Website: home-depot
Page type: account-selection
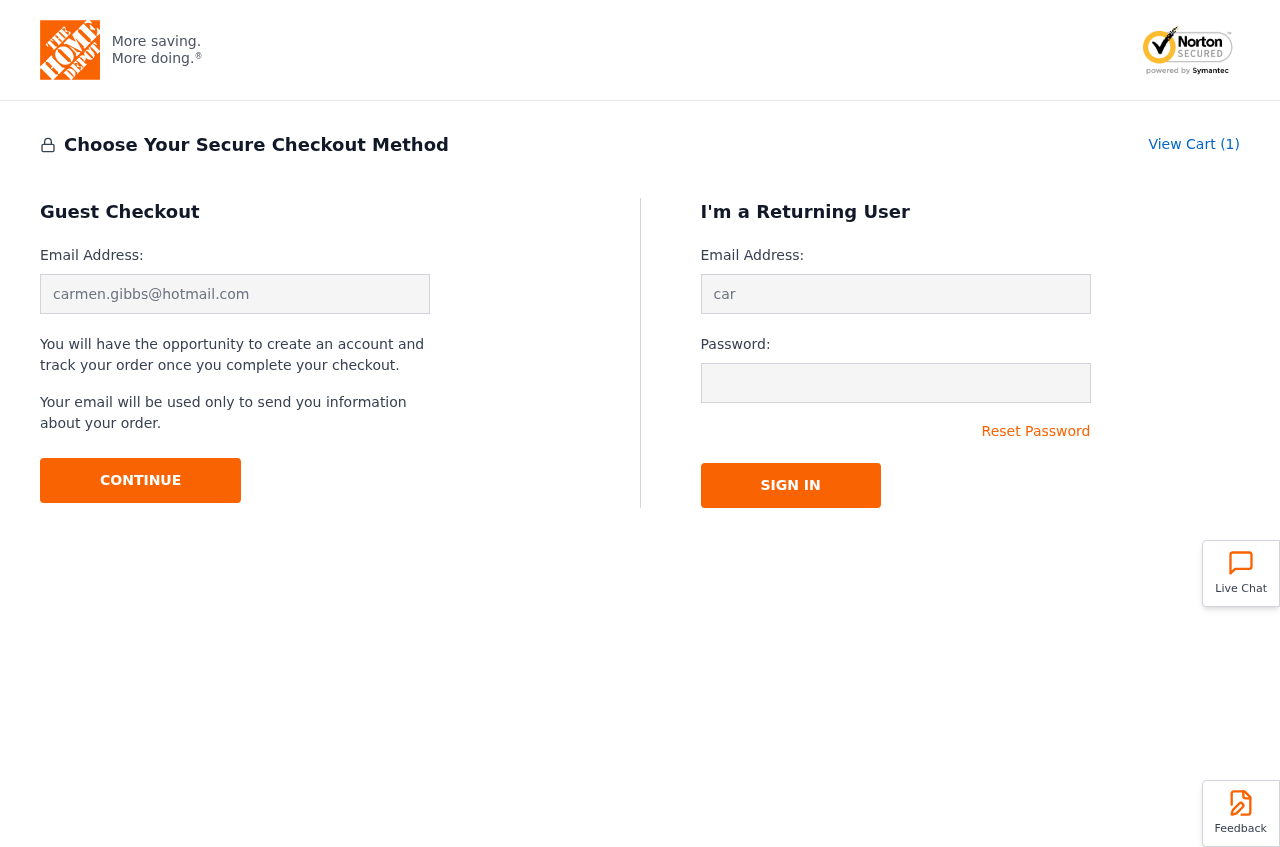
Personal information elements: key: PII_EMAIL
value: carmen.gibbs@hotmail.com
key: PII_LOGIN_USERNAME
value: carmen2620
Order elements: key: ORDER_NUM_ITEMS
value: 1